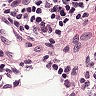
Metastatic tissue present: no